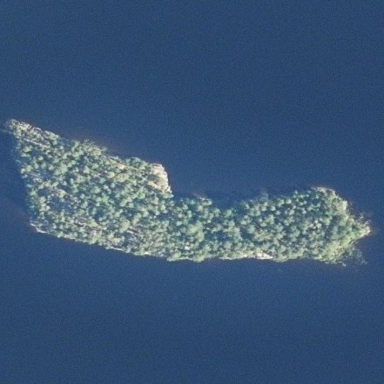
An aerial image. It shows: Islet.